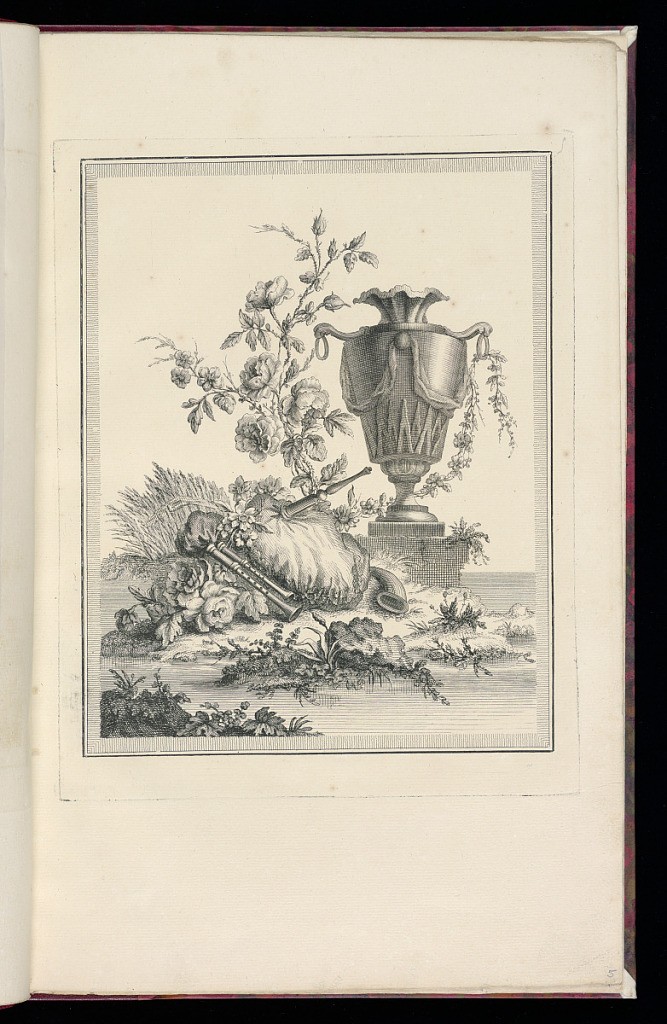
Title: Vase and Flowers in a Landscape
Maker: Pierre Ranson, French, 1736–1786
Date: late 18th century
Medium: Etching and engraving on laid paper
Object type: Print
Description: Design for a vase or urn, on a grassy mound within a landscape of water, rocks, grass, flowers, and wheat or tall grasses in the background. A bagpipe or musette on the ground, left of the vase. The vase is decorated with hanging textile or ribbon, a frieze of triangles or sunflower leaves, and two hanging rings, with a hanging festoon of leaves and flowers.